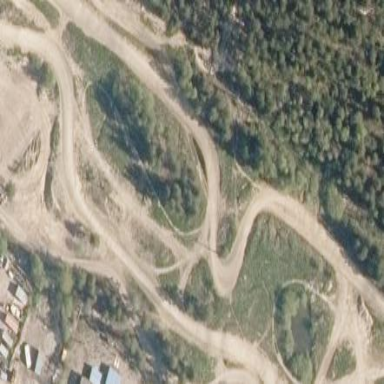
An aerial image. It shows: Motocross raceway for off-road sports.